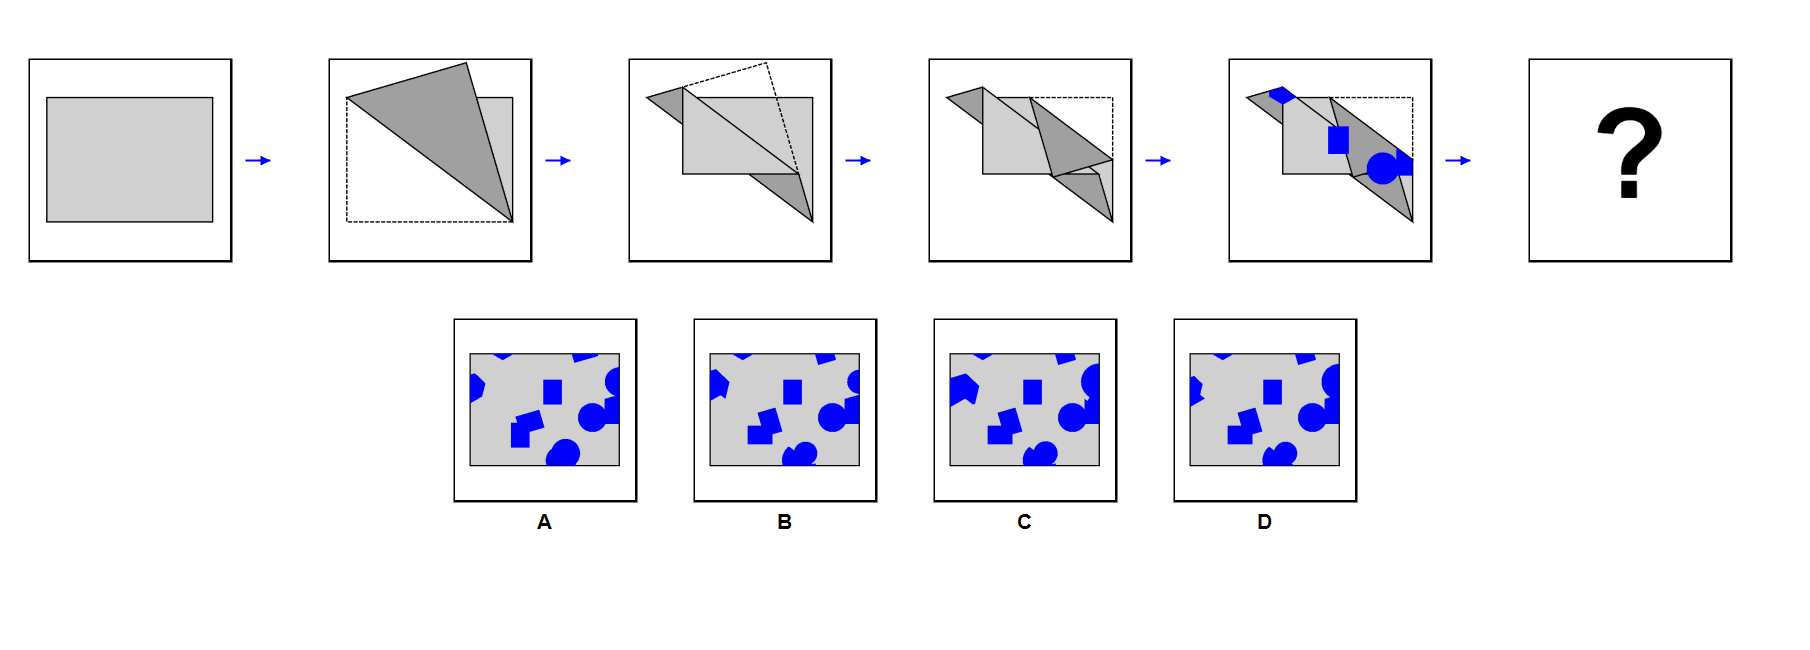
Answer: A